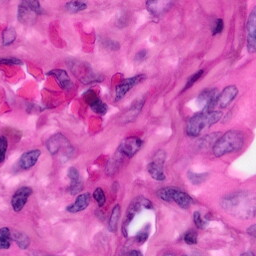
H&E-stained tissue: Pancreatic